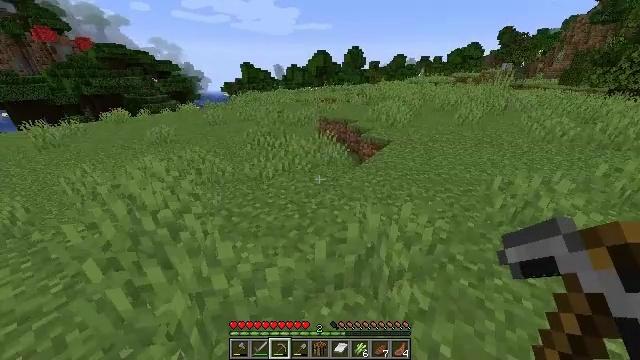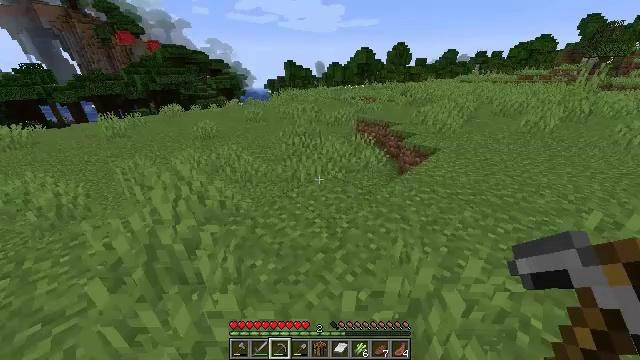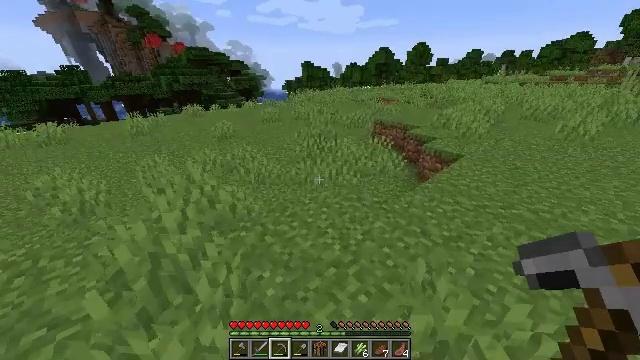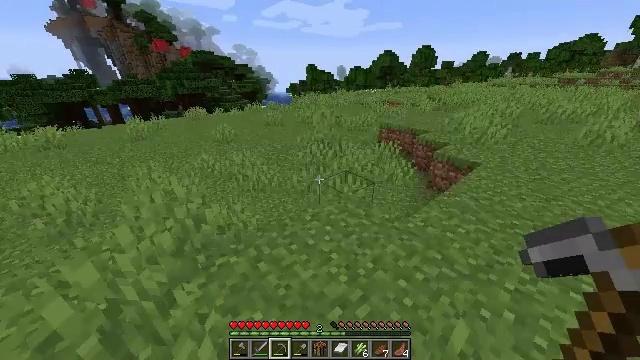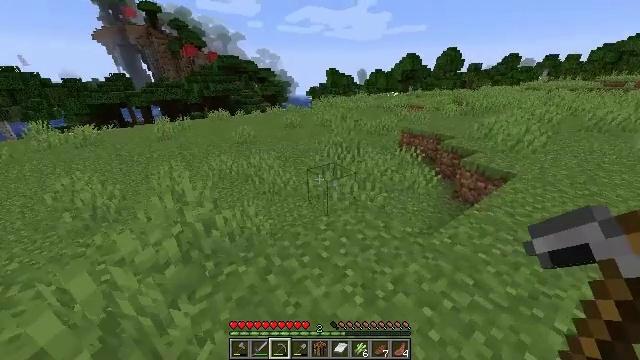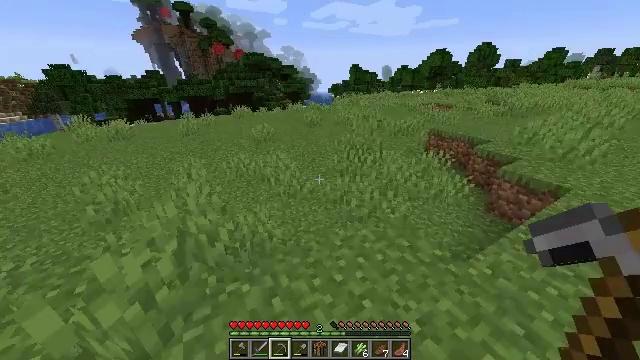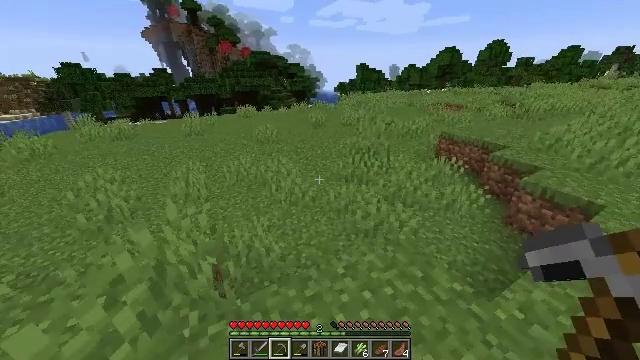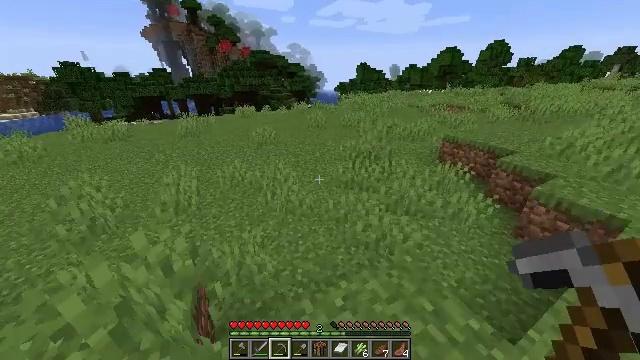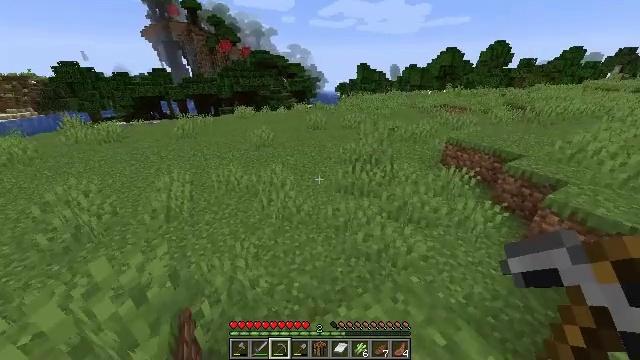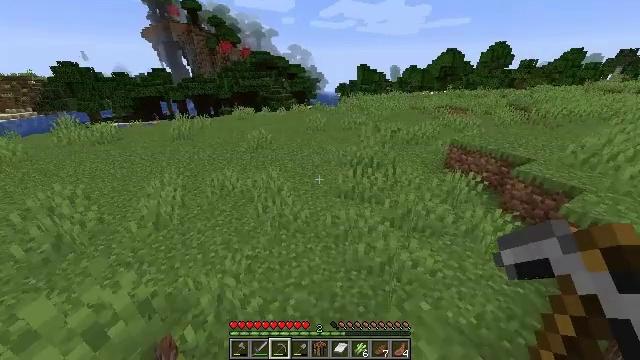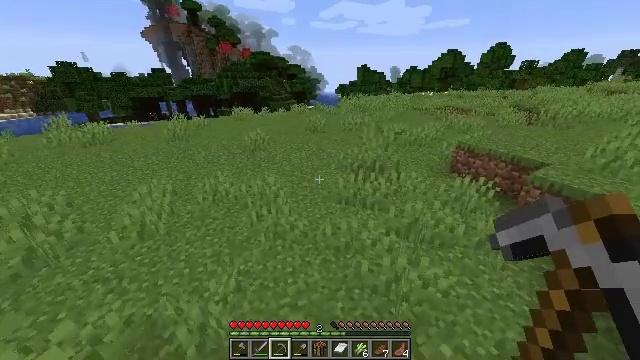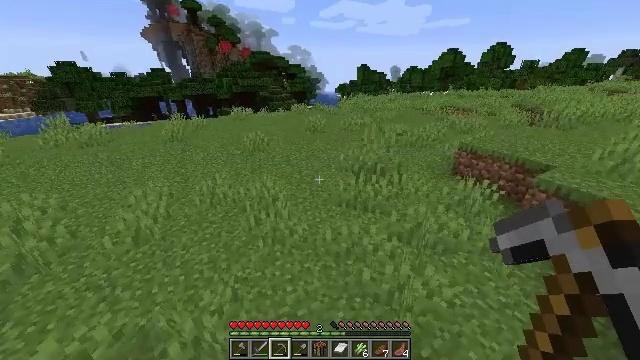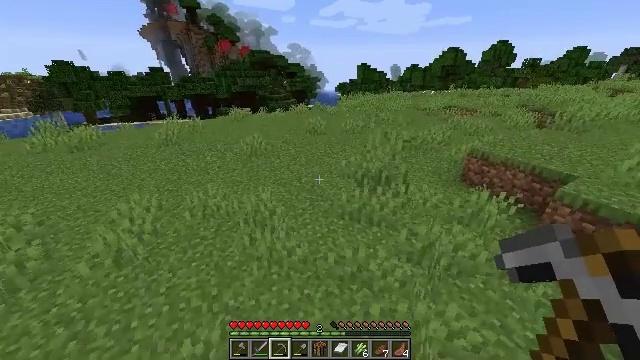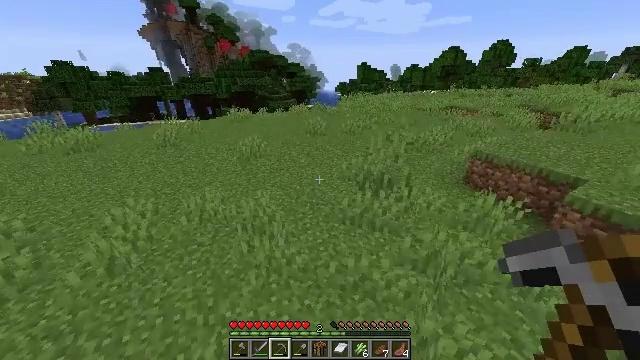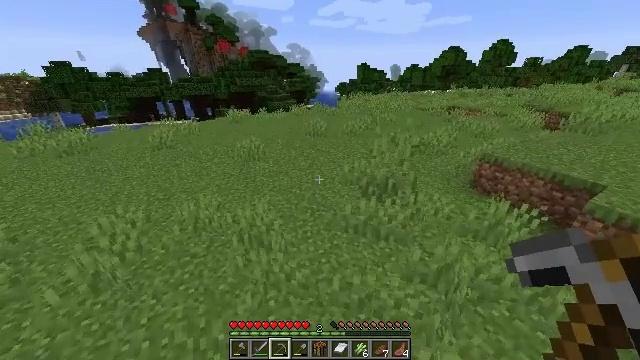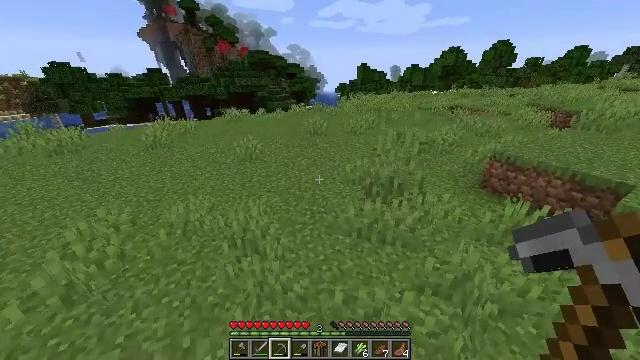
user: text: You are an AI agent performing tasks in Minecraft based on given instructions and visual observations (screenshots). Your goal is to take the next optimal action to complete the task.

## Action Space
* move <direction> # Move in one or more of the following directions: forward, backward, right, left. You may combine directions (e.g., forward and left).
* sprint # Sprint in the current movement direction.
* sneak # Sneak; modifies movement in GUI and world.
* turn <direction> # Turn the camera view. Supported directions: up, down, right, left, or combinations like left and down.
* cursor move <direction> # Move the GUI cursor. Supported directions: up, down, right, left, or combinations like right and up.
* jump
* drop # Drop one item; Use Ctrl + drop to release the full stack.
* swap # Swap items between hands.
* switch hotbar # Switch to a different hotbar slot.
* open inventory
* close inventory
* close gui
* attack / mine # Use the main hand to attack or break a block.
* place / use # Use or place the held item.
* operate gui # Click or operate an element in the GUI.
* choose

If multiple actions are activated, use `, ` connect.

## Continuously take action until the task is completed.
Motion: motion action
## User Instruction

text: Break the grass block.
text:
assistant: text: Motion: move forward, turn left
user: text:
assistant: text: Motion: move forward, turn left
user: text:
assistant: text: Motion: move forward, turn left
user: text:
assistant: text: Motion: move forward, turn left
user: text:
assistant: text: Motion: move forward, turn left
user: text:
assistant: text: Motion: move forward, turn left
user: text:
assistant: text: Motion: move forward
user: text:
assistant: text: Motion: move forward
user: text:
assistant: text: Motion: move forward
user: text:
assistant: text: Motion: move forward
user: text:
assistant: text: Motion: move forward
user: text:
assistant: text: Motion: move forward
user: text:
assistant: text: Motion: move forward
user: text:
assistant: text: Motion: move forward
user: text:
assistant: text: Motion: move forward
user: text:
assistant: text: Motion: move forward
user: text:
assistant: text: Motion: move forward
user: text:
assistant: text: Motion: move forward
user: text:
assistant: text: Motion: move forward
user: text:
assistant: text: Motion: move forward
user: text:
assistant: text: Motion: move forward, turn right
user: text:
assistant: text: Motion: move forward, turn right and up
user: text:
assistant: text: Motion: move forward, turn right
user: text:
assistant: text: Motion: move forward, turn right
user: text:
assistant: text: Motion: move forward, turn right
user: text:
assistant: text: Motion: move forward
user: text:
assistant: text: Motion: move forward
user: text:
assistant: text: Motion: move forward
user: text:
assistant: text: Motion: move forward
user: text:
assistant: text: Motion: move forward